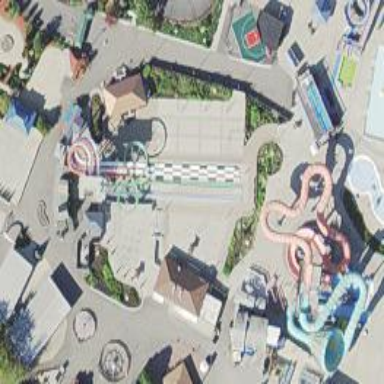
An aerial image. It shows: Water slide attraction.